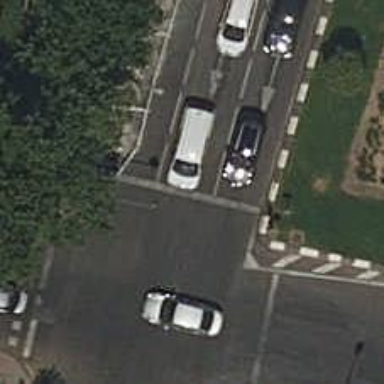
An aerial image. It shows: Road with traffic signals.